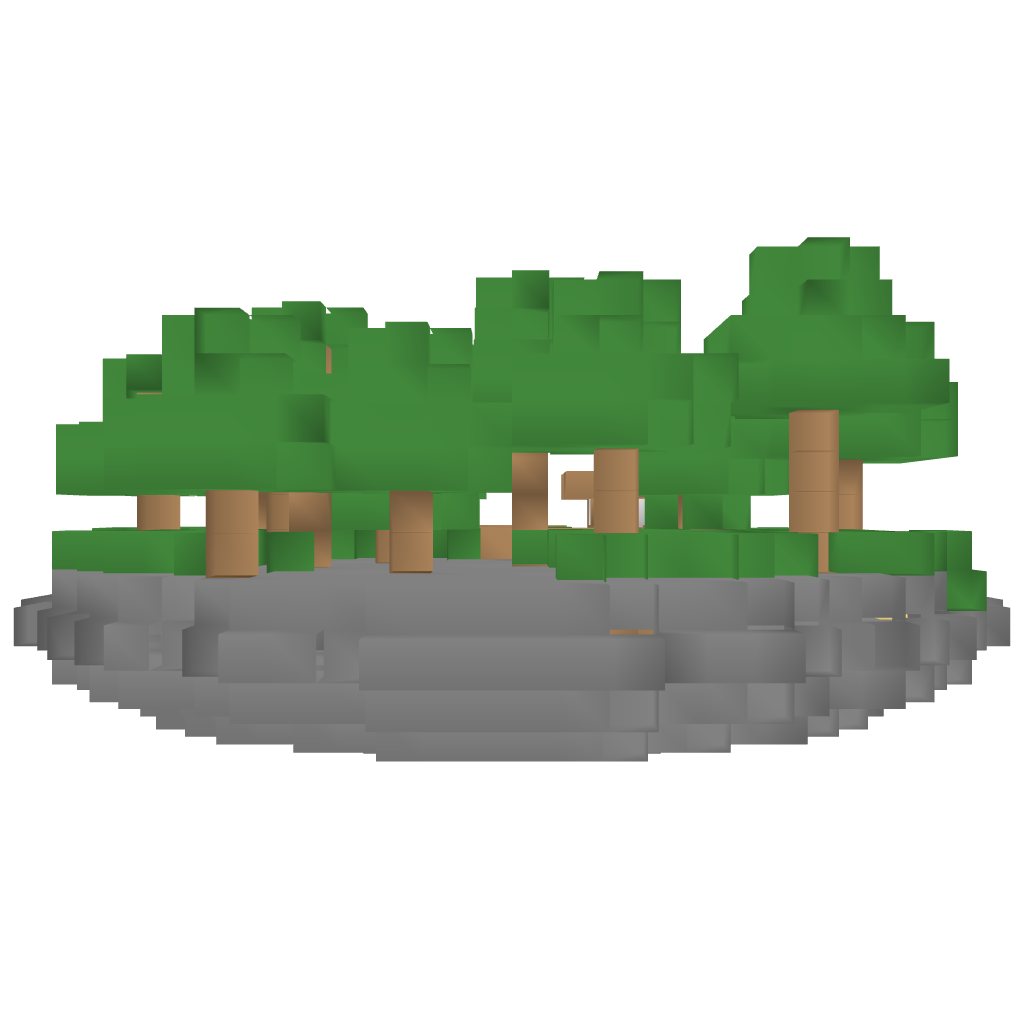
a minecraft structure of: small floating island good quality a lot of earth